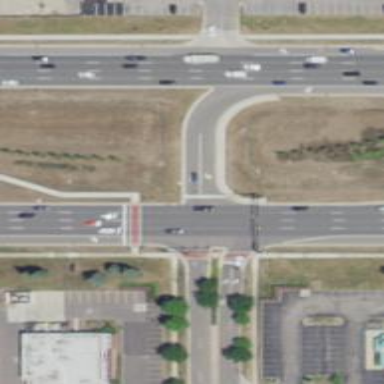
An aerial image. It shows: Footway with asphalt surface and marked crossing. The crossing is designated by lines.